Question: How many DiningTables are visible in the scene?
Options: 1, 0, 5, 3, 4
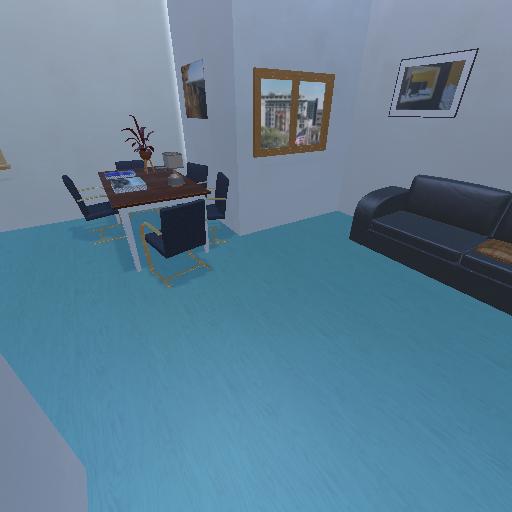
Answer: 1